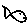
Label: fish